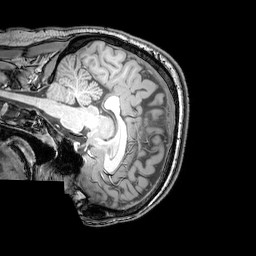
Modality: T1w
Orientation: sagittal
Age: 26
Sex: male
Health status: healthy
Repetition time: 0.081 s
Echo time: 0.037 s